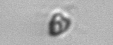
Label: Pyramimonas